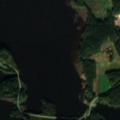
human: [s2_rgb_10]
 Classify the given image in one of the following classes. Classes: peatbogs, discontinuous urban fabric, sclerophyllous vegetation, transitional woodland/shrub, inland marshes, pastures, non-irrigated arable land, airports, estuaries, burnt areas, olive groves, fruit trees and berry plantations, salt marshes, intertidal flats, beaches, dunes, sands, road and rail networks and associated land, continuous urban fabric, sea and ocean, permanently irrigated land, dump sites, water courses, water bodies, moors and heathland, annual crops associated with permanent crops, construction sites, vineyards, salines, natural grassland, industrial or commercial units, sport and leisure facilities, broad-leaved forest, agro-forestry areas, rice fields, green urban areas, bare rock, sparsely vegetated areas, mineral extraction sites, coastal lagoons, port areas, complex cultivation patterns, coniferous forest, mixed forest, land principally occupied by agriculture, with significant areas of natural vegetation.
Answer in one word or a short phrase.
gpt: land principally occupied by agriculture, with significant areas of natural vegetation, coniferous forest, mixed forest, water bodies